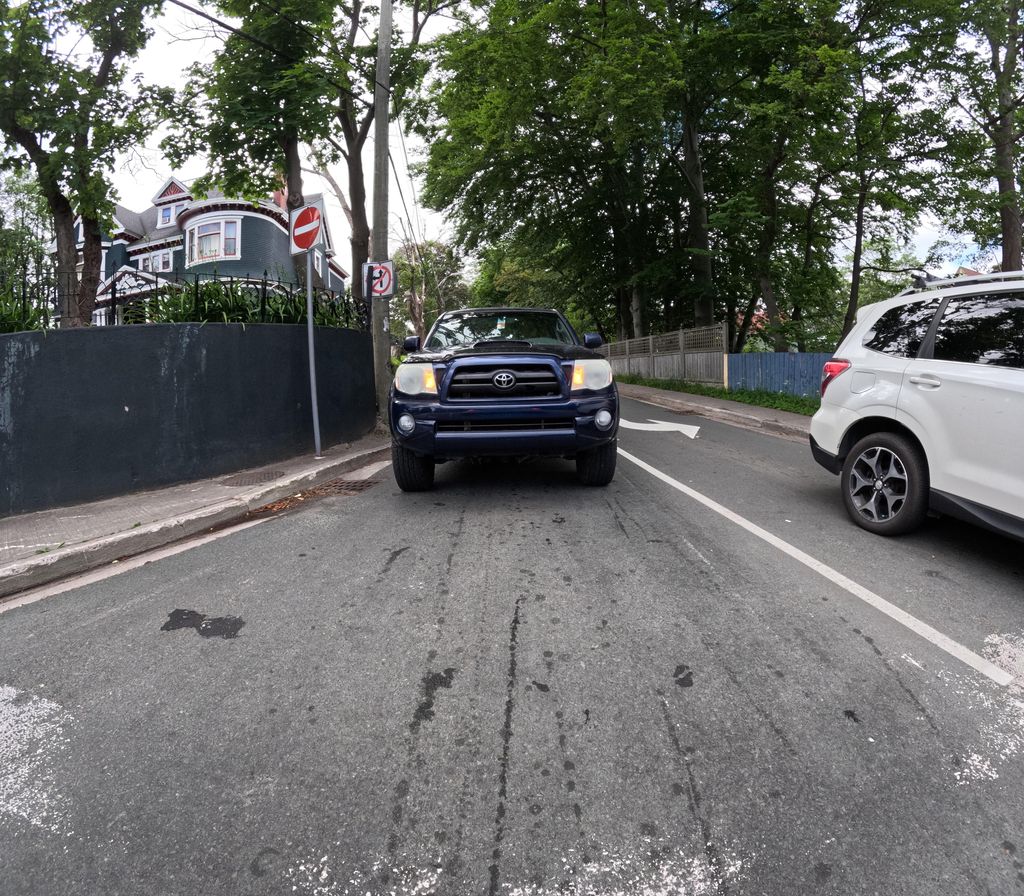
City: st_johns